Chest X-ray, AP view. Patient: 69 years old, sex F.
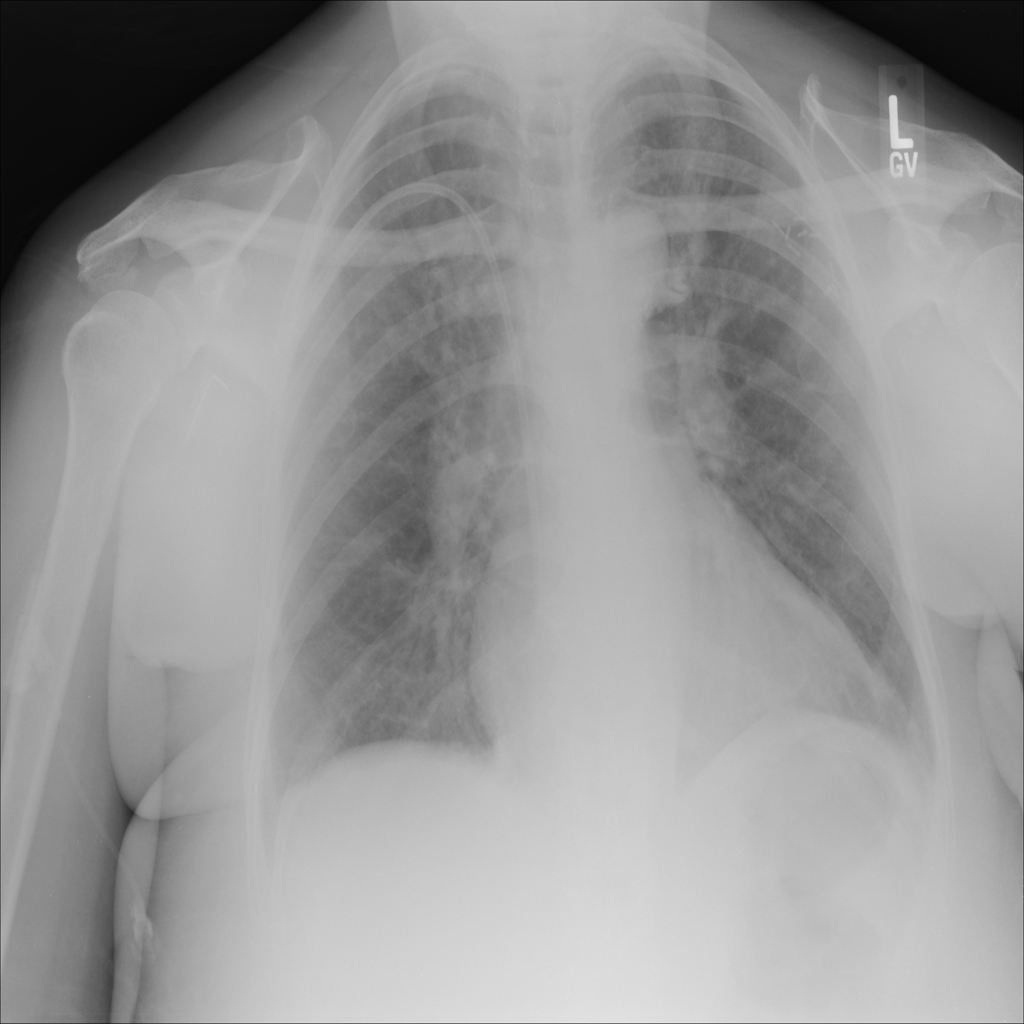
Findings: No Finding